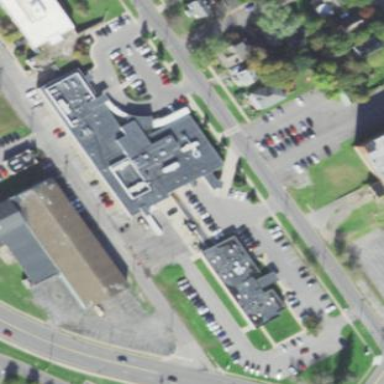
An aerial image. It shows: Healthcare clinic is depicted in the image.